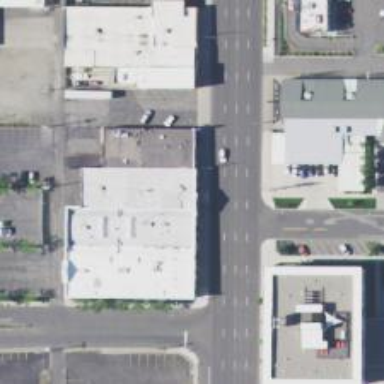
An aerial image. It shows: Building housing furniture shop.